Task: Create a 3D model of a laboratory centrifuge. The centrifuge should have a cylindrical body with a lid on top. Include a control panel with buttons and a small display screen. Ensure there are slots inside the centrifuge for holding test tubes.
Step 227:
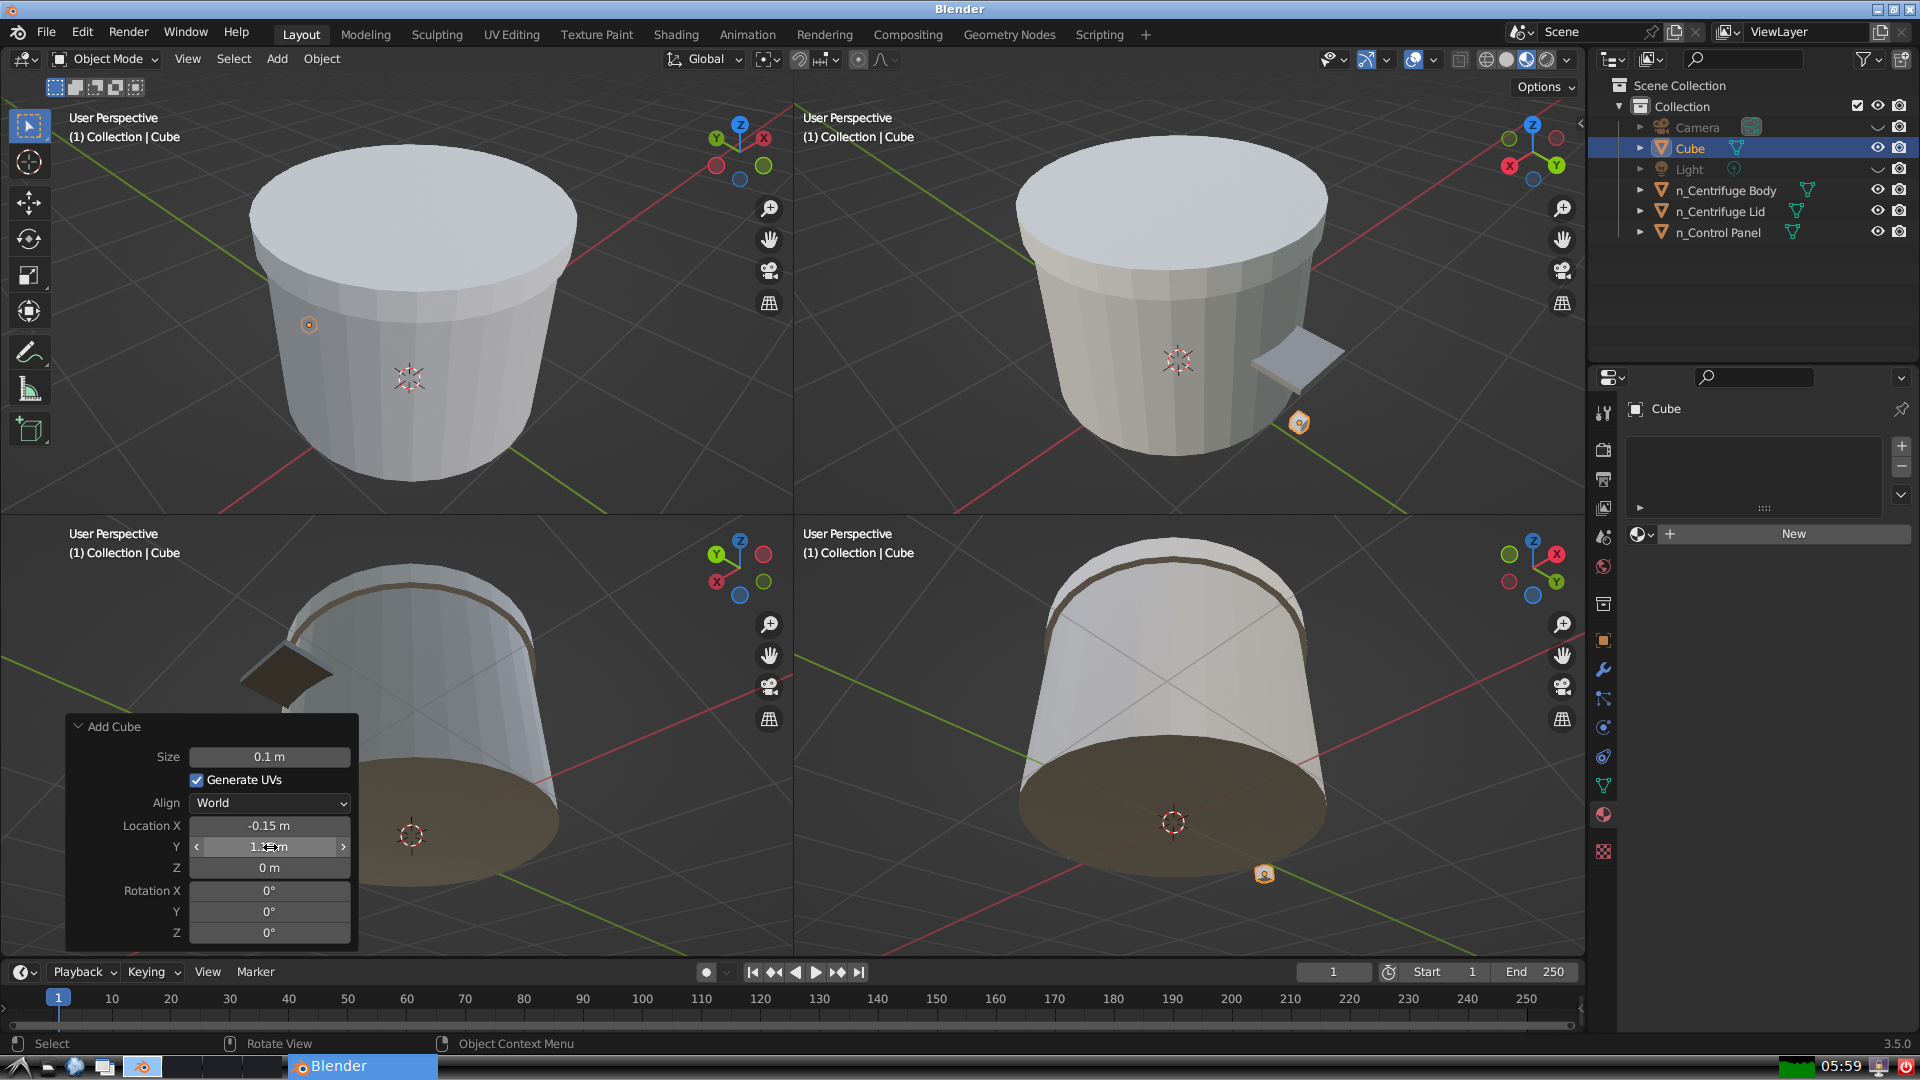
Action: {"mouse_move": [270, 867]}